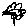
Label: flower